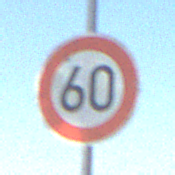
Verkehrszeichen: Geschwindigkeit60
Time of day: MorningAfternoon
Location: Outdoor (Nature)
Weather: PartlyCloudy
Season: NotSpecified
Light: Natural